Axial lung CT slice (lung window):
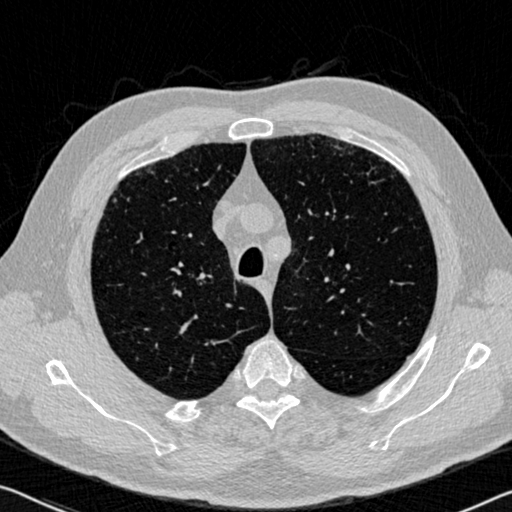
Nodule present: no